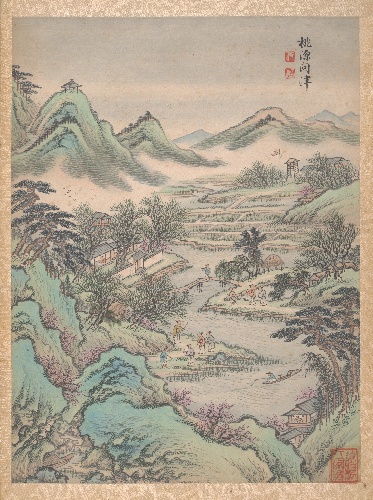
Title: 清   陸漢 山水八開  冊|Eight landscapes
Artist: Lu Han
Artist bio: Chinese, died 1722
Date: 1699
Object type: Album
Classification: Paintings
Medium: Album of eight leaves; ink and color on paper
Culture: China
Period: Qing dynasty (1644–1911)
Dimensions: Image (album): 14 × 10 in. (35.6 × 25.4 cm)
Image (double leaf): 14 × 20 in. (35.6 × 50.8 cm)
Image: 12 × 9 in. (30.5 × 22.9 cm)
Department: Asian Art
Credit line: Gift of Mrs. Henry J. Bernheim, 1945
Accession year: 1945
Repository: Metropolitan Museum of Art, New York, NY
Tags: Mountains|Landscapes